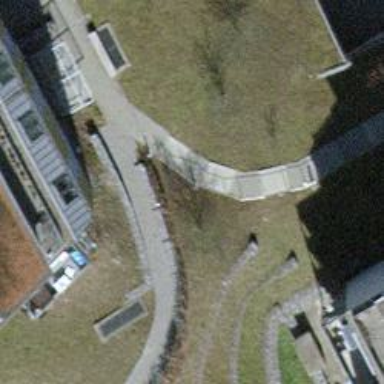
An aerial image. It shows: Set of concrete steps.